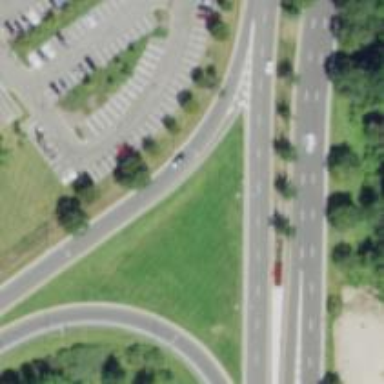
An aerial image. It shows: Trunk link highway.